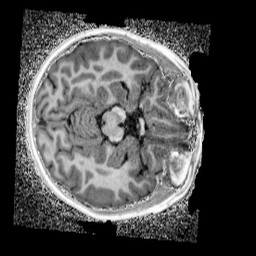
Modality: UNIT1_denoised
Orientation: axial
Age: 9
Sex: female
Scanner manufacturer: siemens
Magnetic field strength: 3 T
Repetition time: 4 s
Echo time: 0.00299 s